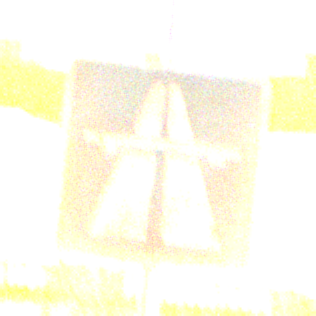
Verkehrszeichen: Autobahn
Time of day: Night
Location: Outdoor (Suburban)
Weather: PartlyCloudy
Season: NotSpecified
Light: Artificial